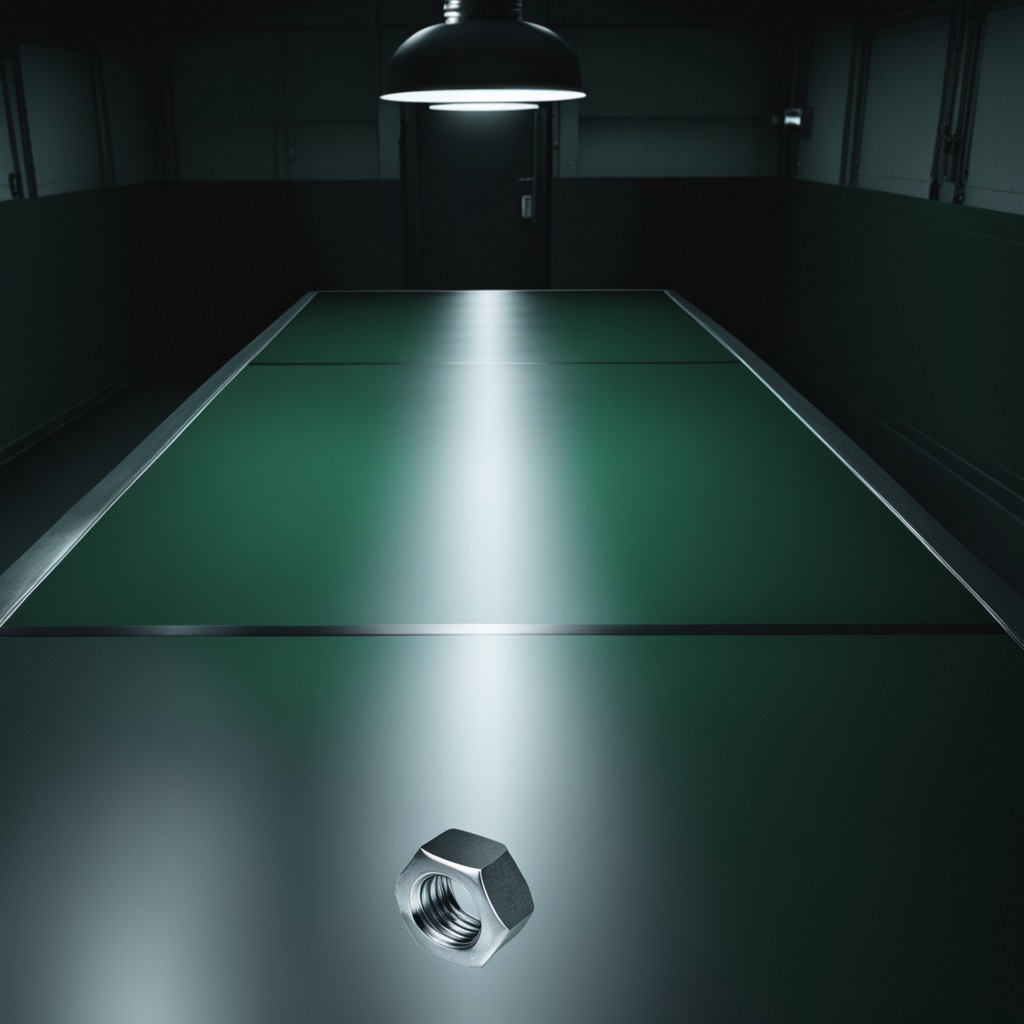
A metal nut lies on the table.